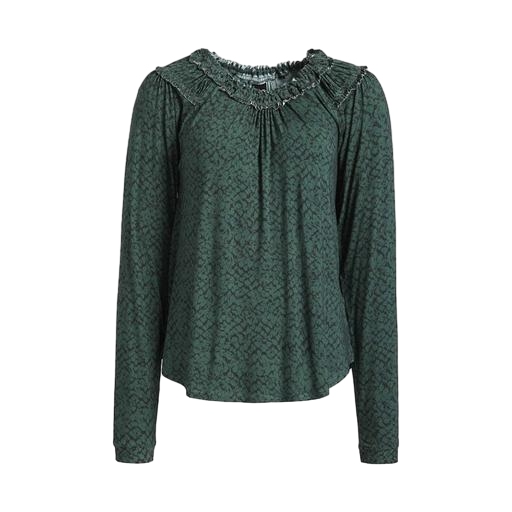
green printed shirt, green women's ruffle-trimmed shirt, green plus size mock-neck top only macy, white background